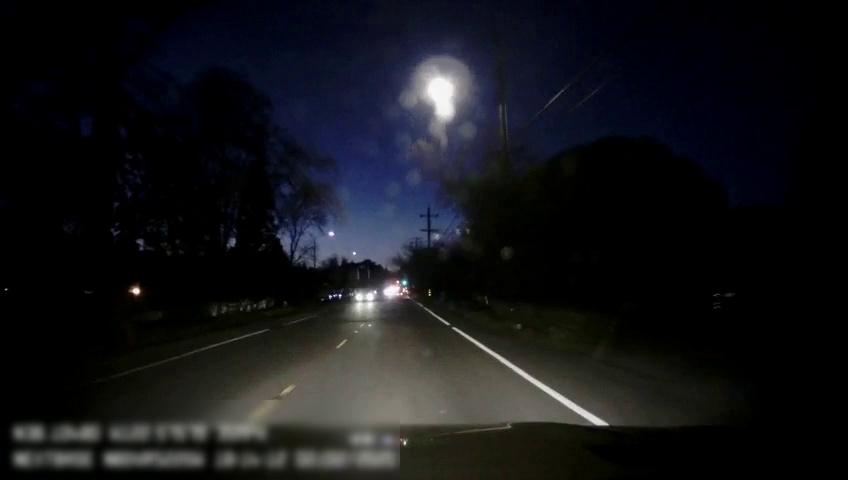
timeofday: Night
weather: Other
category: Drivable Space
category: Vehicles | Truck
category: Vehicles | SUV
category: Lanes | Current Lane
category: Lanes | Current Lane
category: Lanes | Opposite Lane